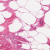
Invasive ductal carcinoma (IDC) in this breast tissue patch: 0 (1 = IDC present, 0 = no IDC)